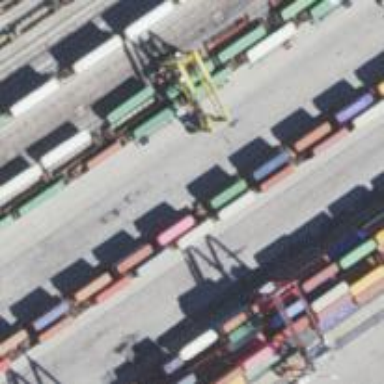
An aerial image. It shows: Intermodal railway yard.